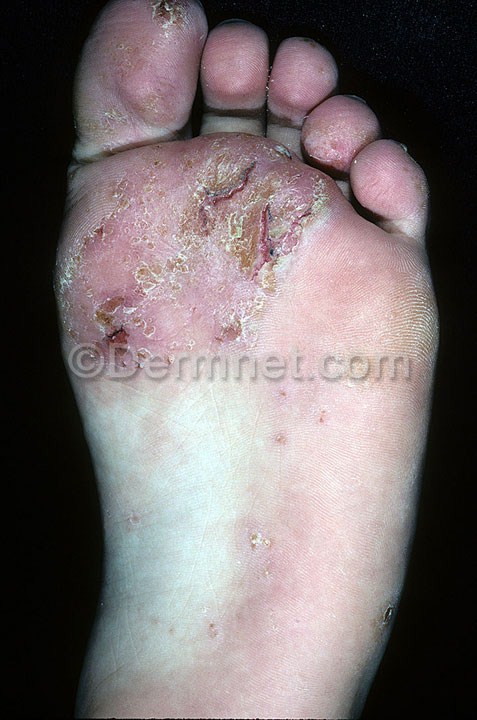
Disease: Eczema Photos